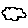
Label: cloud